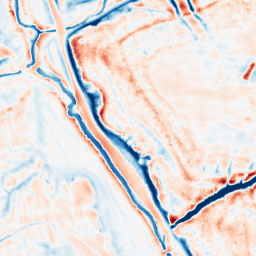
Category: edge_preserving
Decomposition family: bilateral
Decomposition parameters: d: 21
sigma_color: 75
sigma_space: 75
Upsampling method: bilinear
Upsampling parameters: scale: 8
Upsampling scale: 8